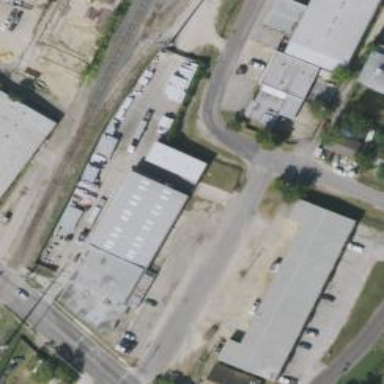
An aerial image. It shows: Warehouse building.